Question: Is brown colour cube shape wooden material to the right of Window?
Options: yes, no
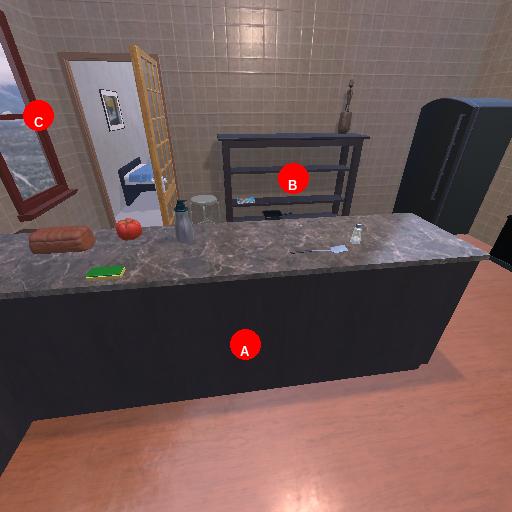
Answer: yes